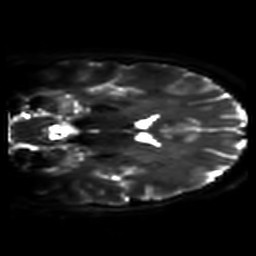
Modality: DWI
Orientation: coronal
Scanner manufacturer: philips
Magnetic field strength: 7 T
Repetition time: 9.612 s
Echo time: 0.073 s